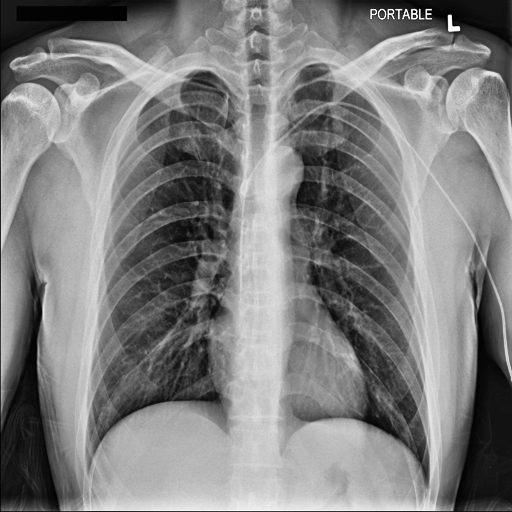
Finding: NORMAL